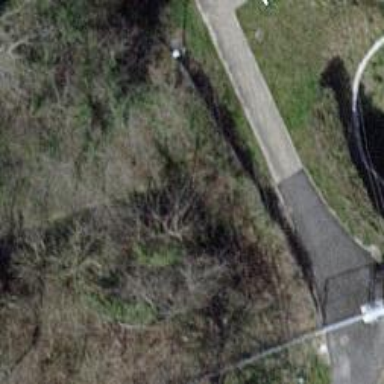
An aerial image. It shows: Culvert tunnel passing through ditch.